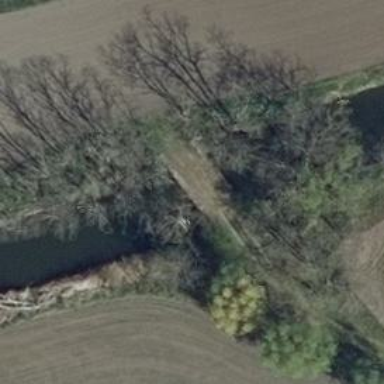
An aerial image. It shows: Historic railway bridge with track of grade3.